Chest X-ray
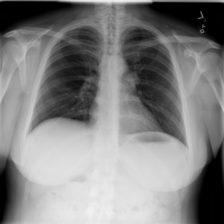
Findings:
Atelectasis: negative
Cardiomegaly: negative
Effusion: negative
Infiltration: negative
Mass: negative
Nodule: negative
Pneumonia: negative
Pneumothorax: negative
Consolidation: negative
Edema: negative
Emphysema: negative
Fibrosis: negative
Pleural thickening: negative
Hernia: negative